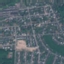
Land use / land cover: Residential